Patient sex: M
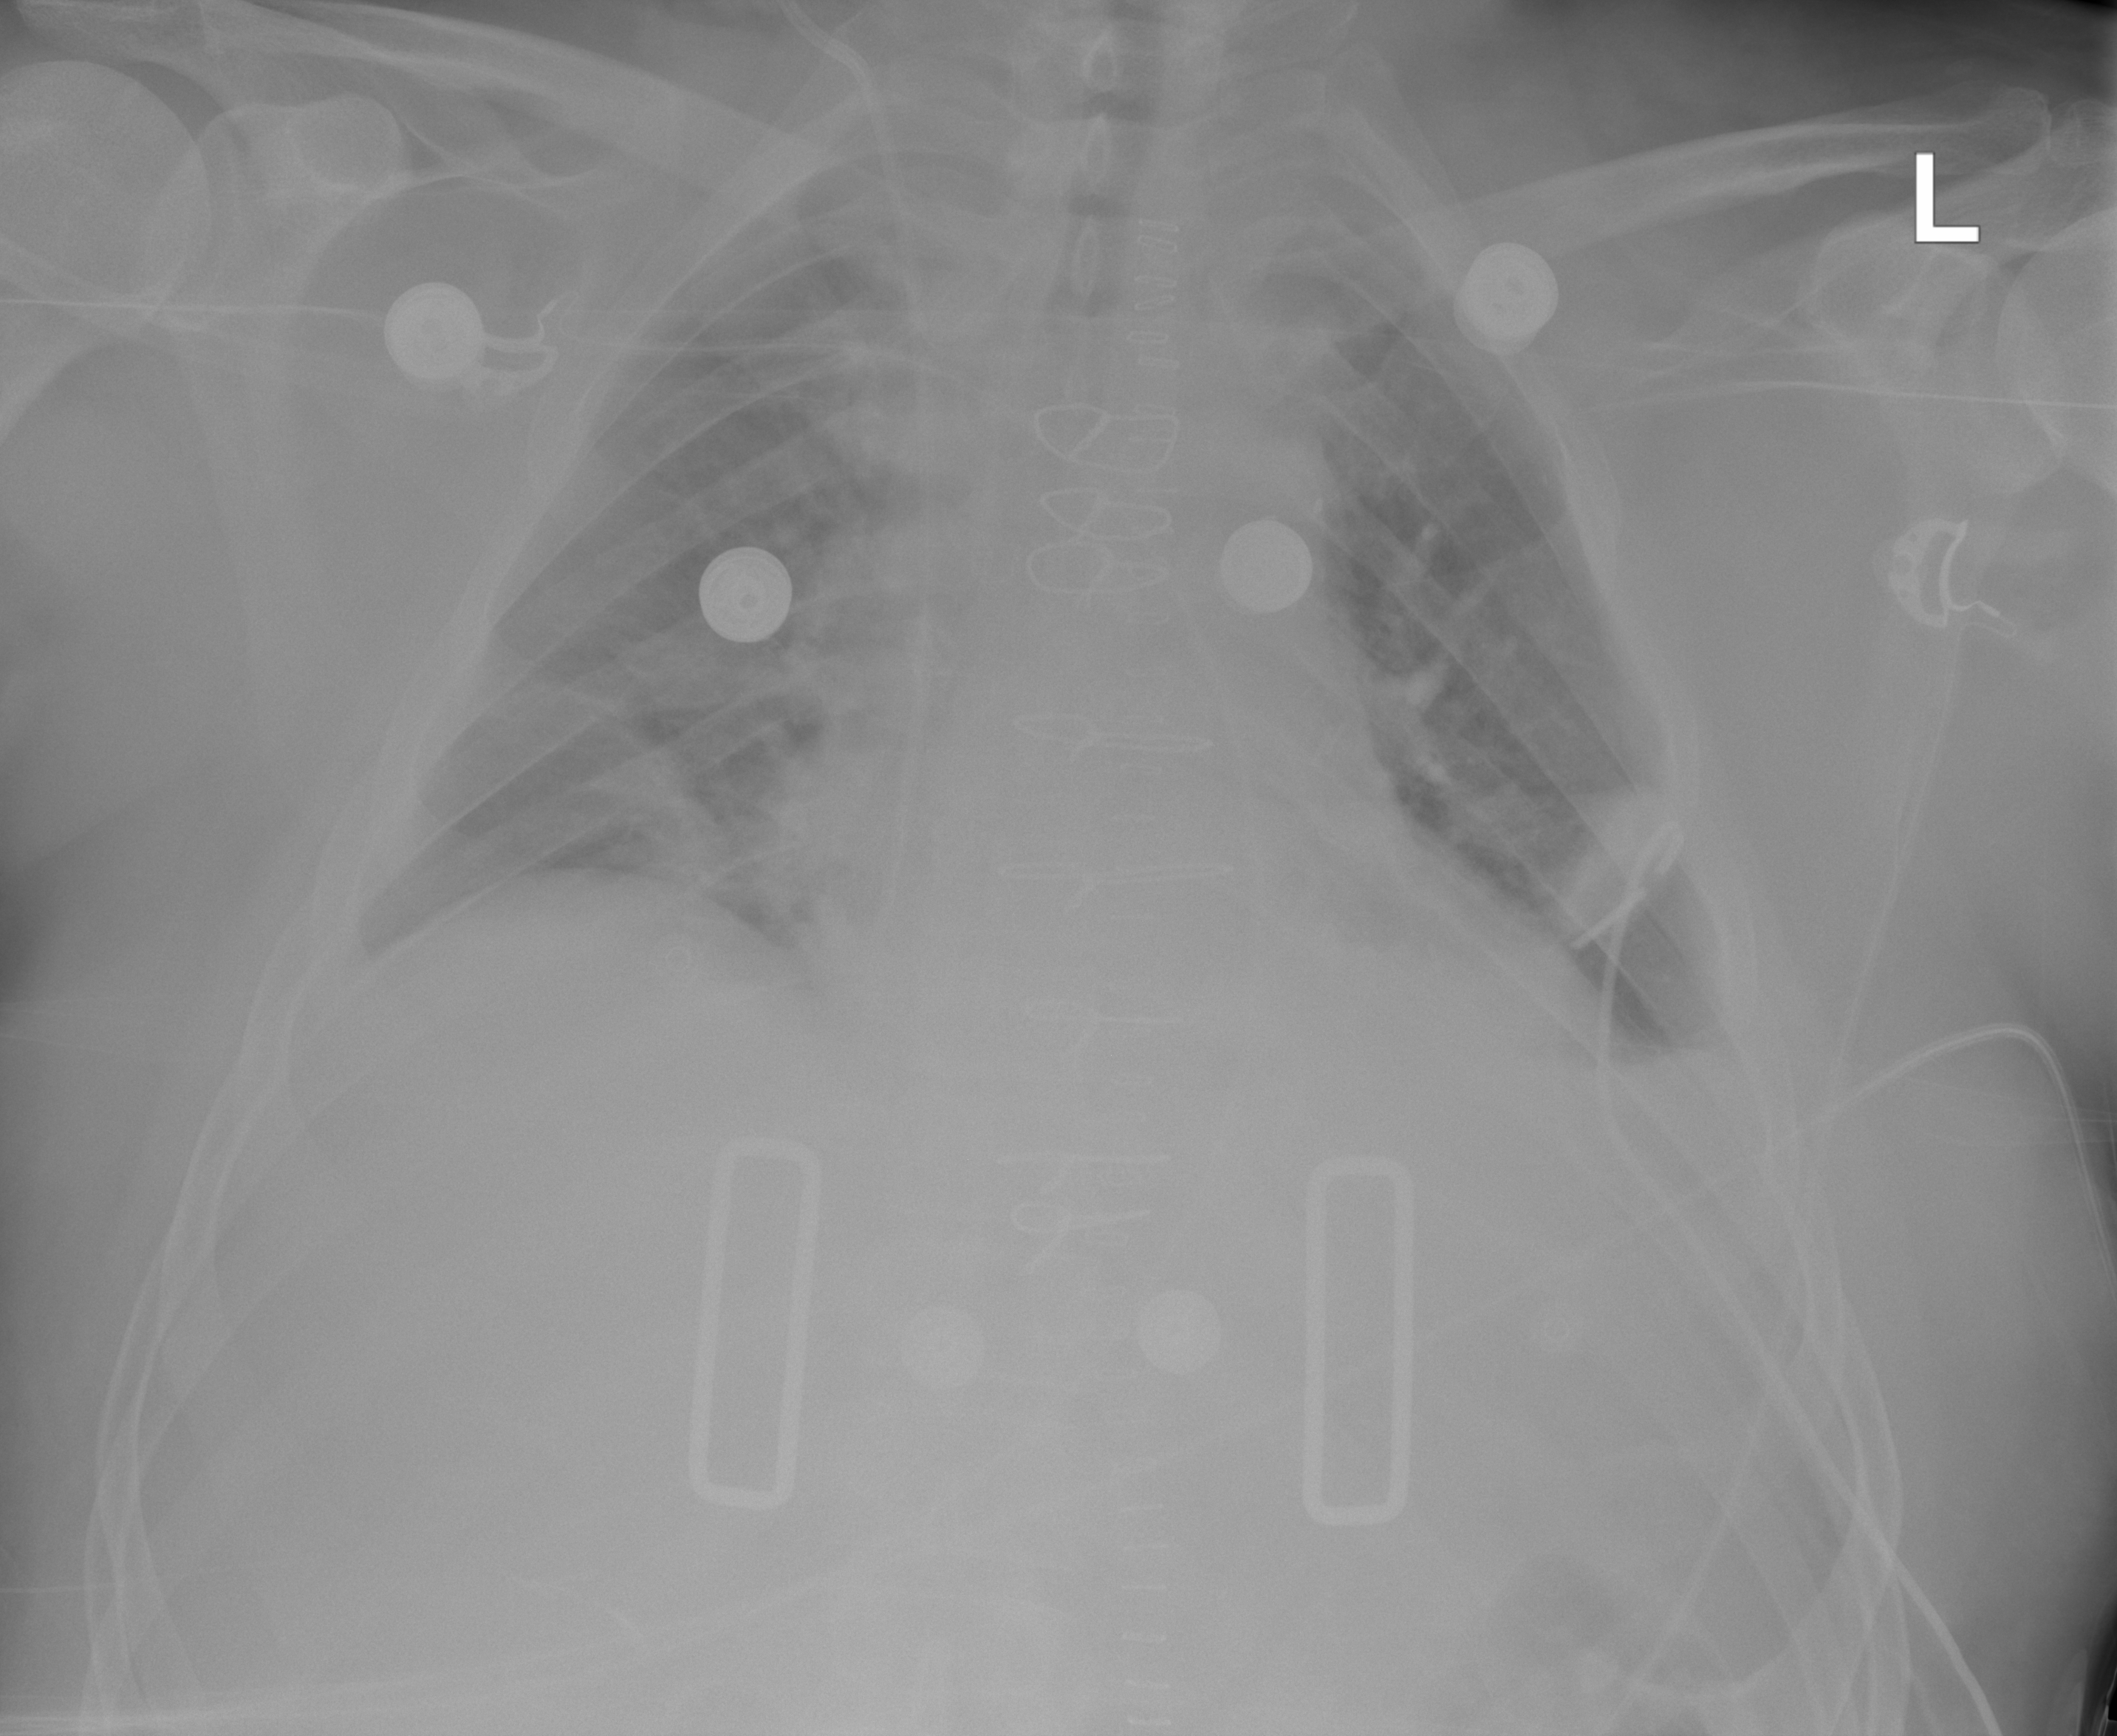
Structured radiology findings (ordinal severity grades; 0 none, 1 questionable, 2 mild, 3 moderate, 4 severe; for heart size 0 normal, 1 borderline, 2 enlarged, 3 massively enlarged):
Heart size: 0
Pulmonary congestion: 0
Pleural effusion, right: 0
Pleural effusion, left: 2
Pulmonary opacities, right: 0
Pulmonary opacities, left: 0
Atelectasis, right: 2
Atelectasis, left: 2